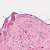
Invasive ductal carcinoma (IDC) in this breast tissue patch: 0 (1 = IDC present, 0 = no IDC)